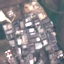
Label: Industrial